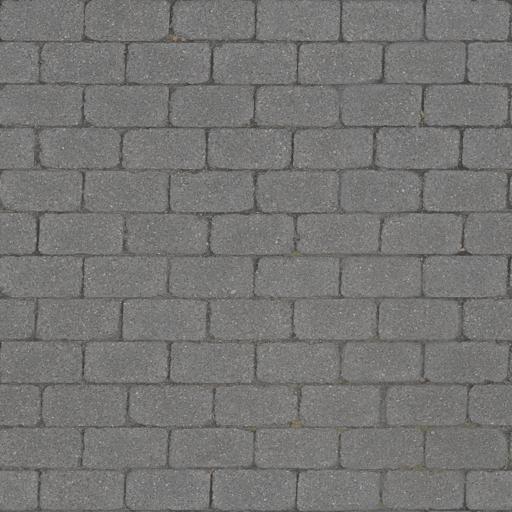
Tags: pavement paving stones